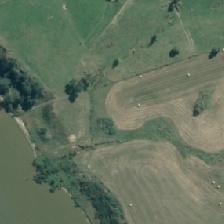
Land cover: grose_broom